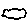
Label: cloud